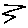
Label: zigzag